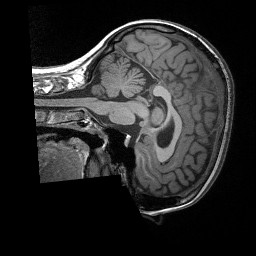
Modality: T1w
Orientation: sagittal
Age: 26
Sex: female
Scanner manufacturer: siemens
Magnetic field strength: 3 T
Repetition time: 1.9 s
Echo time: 0.00252 s